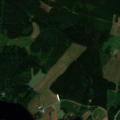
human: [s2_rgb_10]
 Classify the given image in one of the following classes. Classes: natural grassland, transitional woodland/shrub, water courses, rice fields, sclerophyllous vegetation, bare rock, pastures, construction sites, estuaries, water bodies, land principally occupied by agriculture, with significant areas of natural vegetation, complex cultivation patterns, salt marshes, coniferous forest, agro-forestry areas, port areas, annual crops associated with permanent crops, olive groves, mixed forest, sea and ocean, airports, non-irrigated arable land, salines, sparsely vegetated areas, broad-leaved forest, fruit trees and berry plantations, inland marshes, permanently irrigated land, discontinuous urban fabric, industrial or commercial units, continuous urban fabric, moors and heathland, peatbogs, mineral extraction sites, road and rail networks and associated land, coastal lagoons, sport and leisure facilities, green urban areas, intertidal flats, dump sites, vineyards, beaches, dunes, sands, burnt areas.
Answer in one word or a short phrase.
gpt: non-irrigated arable land, land principally occupied by agriculture, with significant areas of natural vegetation, coniferous forest, mixed forest, water bodies